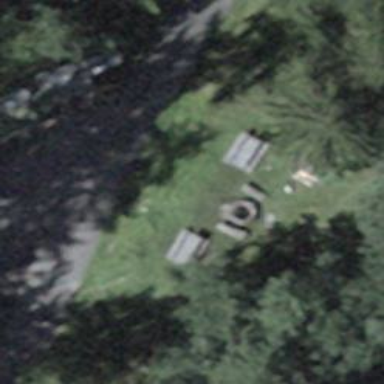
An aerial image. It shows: Picnic table located in leisure land area.